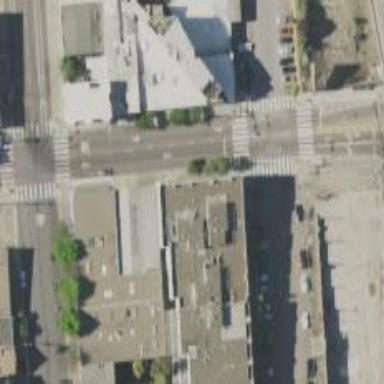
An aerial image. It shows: Asphalt footway with uncontrolled zebra crossing.